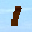
Label: 1